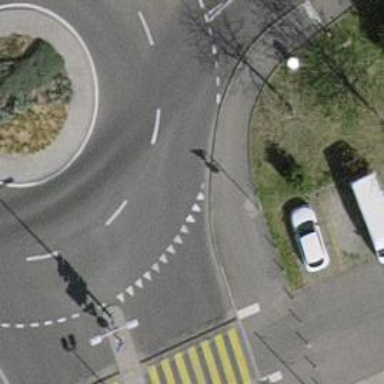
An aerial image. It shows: Primary highway with asphalt surface. The road features roundabout with turbo design.